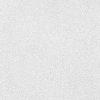
Atmospheric dust classification: dusty